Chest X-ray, PA view. Patient: 57 years old, sex M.
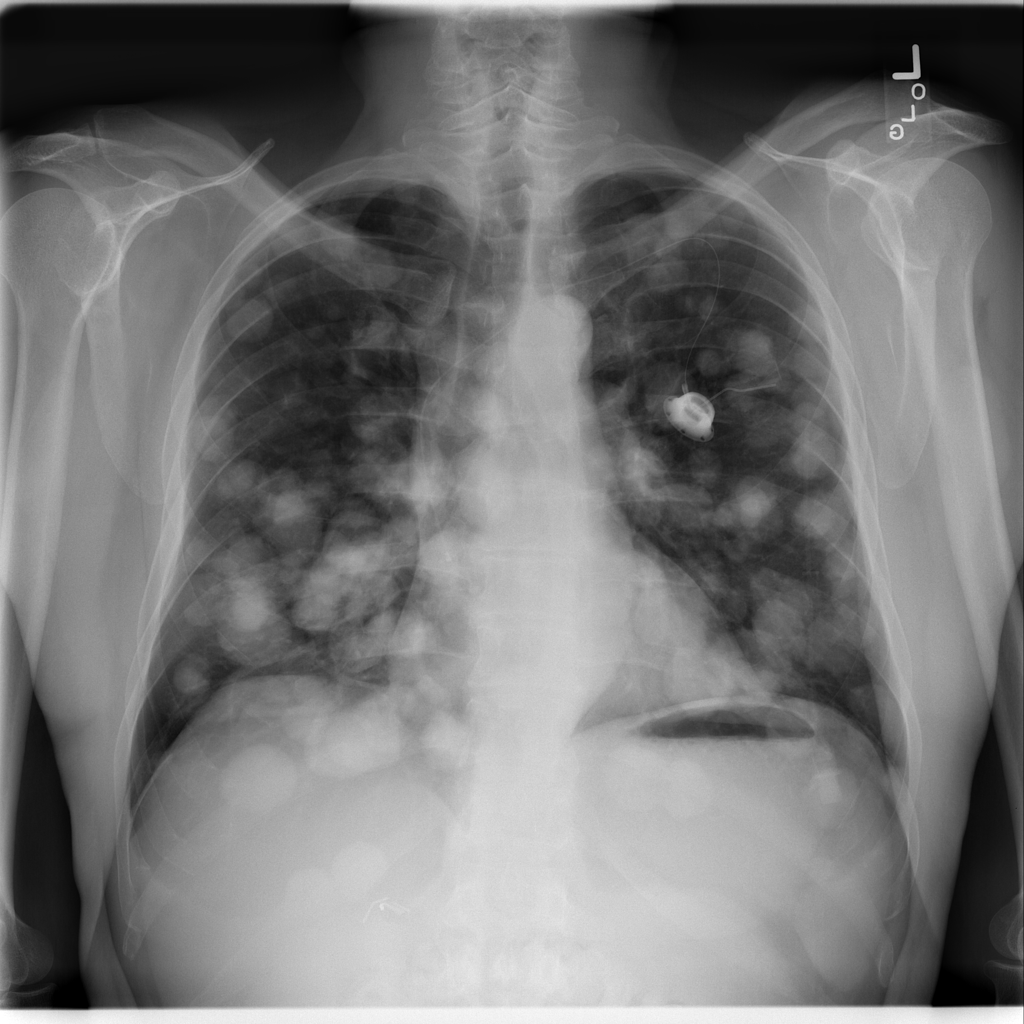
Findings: No Finding